Question: I am new to Django and trying to grasp why or how to mitigate the extra '<li>' and have not found anything yet. Here is an image of what the output is doing.
I have tried cleaning the string as suggested below and still no luck. This happens even when I ran through the Django Tutorial. I know I can use JS or JQuery to remove them, however being as basic as this is, and knowing there are ONLY 2 objects for the model, I would like to know why it inserts this additional - And here is a snippet of my template:'''
{% extends "base_templates/stations.html" %}
{% block station_content %}
<h2>Stations</h2>
<ul>
{% for station in object_list %}
{% if station.name.strip != "" %}
<li>{{ station.name }}<li>
{% endif %}
{% endfor %}
</ul>
{% endblock %}
'''
Here is my view for this template as well'''
from django.shortcuts import render
from django.http import HttpResponseRedirect
from django.urls import reverse
from django.views import generic
from django.views.generic import ListView
from django.utils import timezone
from .models import Customer, CustomerContact, Station, SubcontractorContact
# Create your views here.
class CustomerView(ListView):
model = Customer
class StationView(ListView):
model = Station
'''
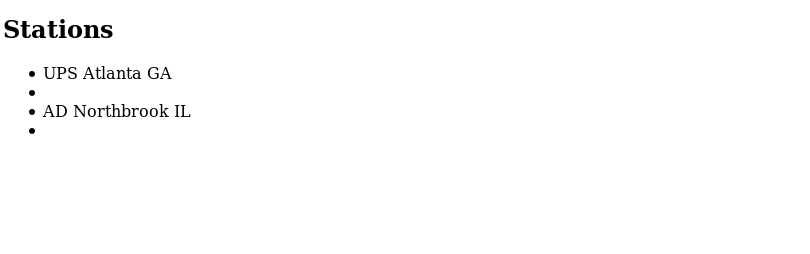
Answer: Okay, THANK YOU so much everyone who contributed... HOWEVER if we take a look at that wonderful closing '<li>' we see well theres no /... So once again thank you everyone, have a wonderful day!